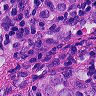
Metastatic tissue present: yes